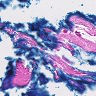
Metastatic tissue present: no